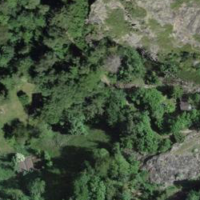
EUNIS habitat code: 50
Species observed at this site:
Asplenium septentrionale
Pisaura mirabilis